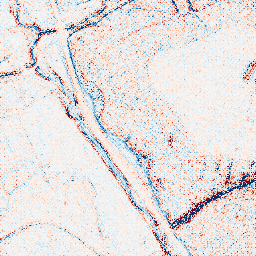
Category: edge_preserving
Decomposition family: anisotropic_diffusion
Decomposition parameters: iterations: 10
kappa: 10
gamma: 0.2
Upsampling method: regularized
Upsampling parameters: scale: 2
lambda_reg: 0.1
Upsampling scale: 2